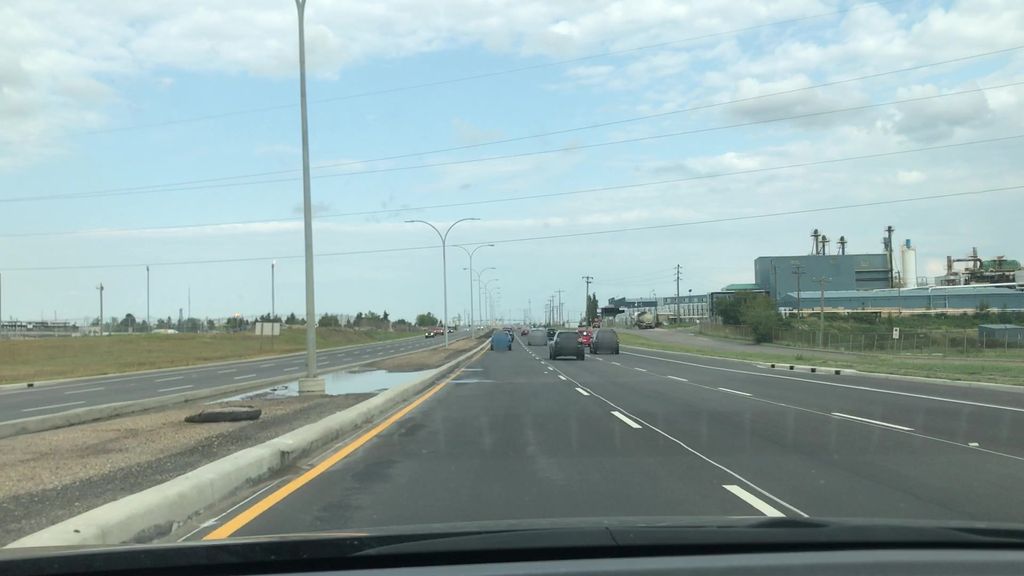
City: edmonton